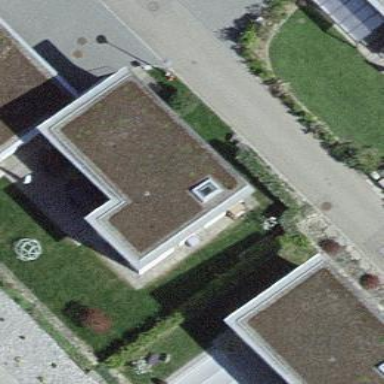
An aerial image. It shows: Flat-roofed residential building.